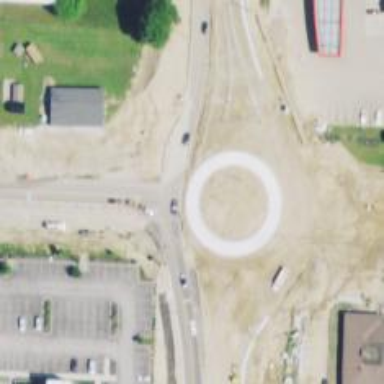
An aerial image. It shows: Primary highway intersecting roundabout.